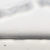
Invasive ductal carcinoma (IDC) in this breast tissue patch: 0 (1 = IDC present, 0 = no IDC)